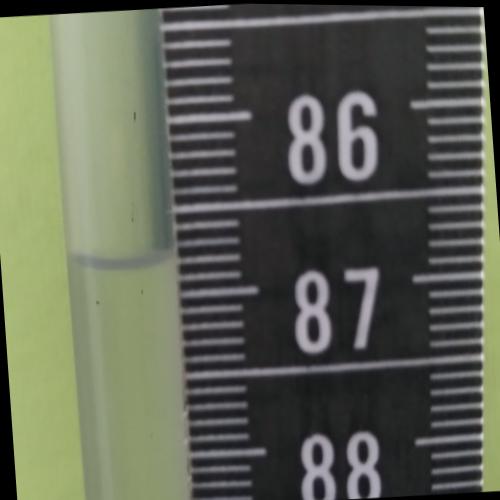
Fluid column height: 86.8 cm